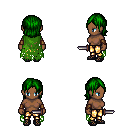
a pixel art fantasy rpg character, female body template, human, dark skin, green tattered cape, gold greaves, green long bangs hairstyle, cloth bracers, ghillies, dagger, four views (front, back, left, right), 2x2 character sprite sheet, small pixel art, hard edges, no anti-aliasing